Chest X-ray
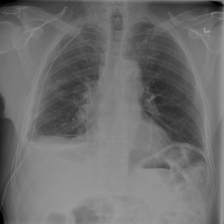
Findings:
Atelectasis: negative
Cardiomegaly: negative
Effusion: negative
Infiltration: negative
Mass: negative
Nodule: negative
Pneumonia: negative
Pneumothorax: negative
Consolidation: negative
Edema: negative
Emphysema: negative
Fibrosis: negative
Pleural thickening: negative
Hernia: negative